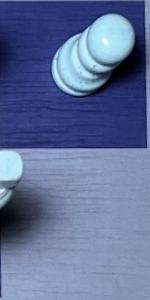
Label: Empty